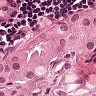
Metastatic tissue present: yes